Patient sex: F
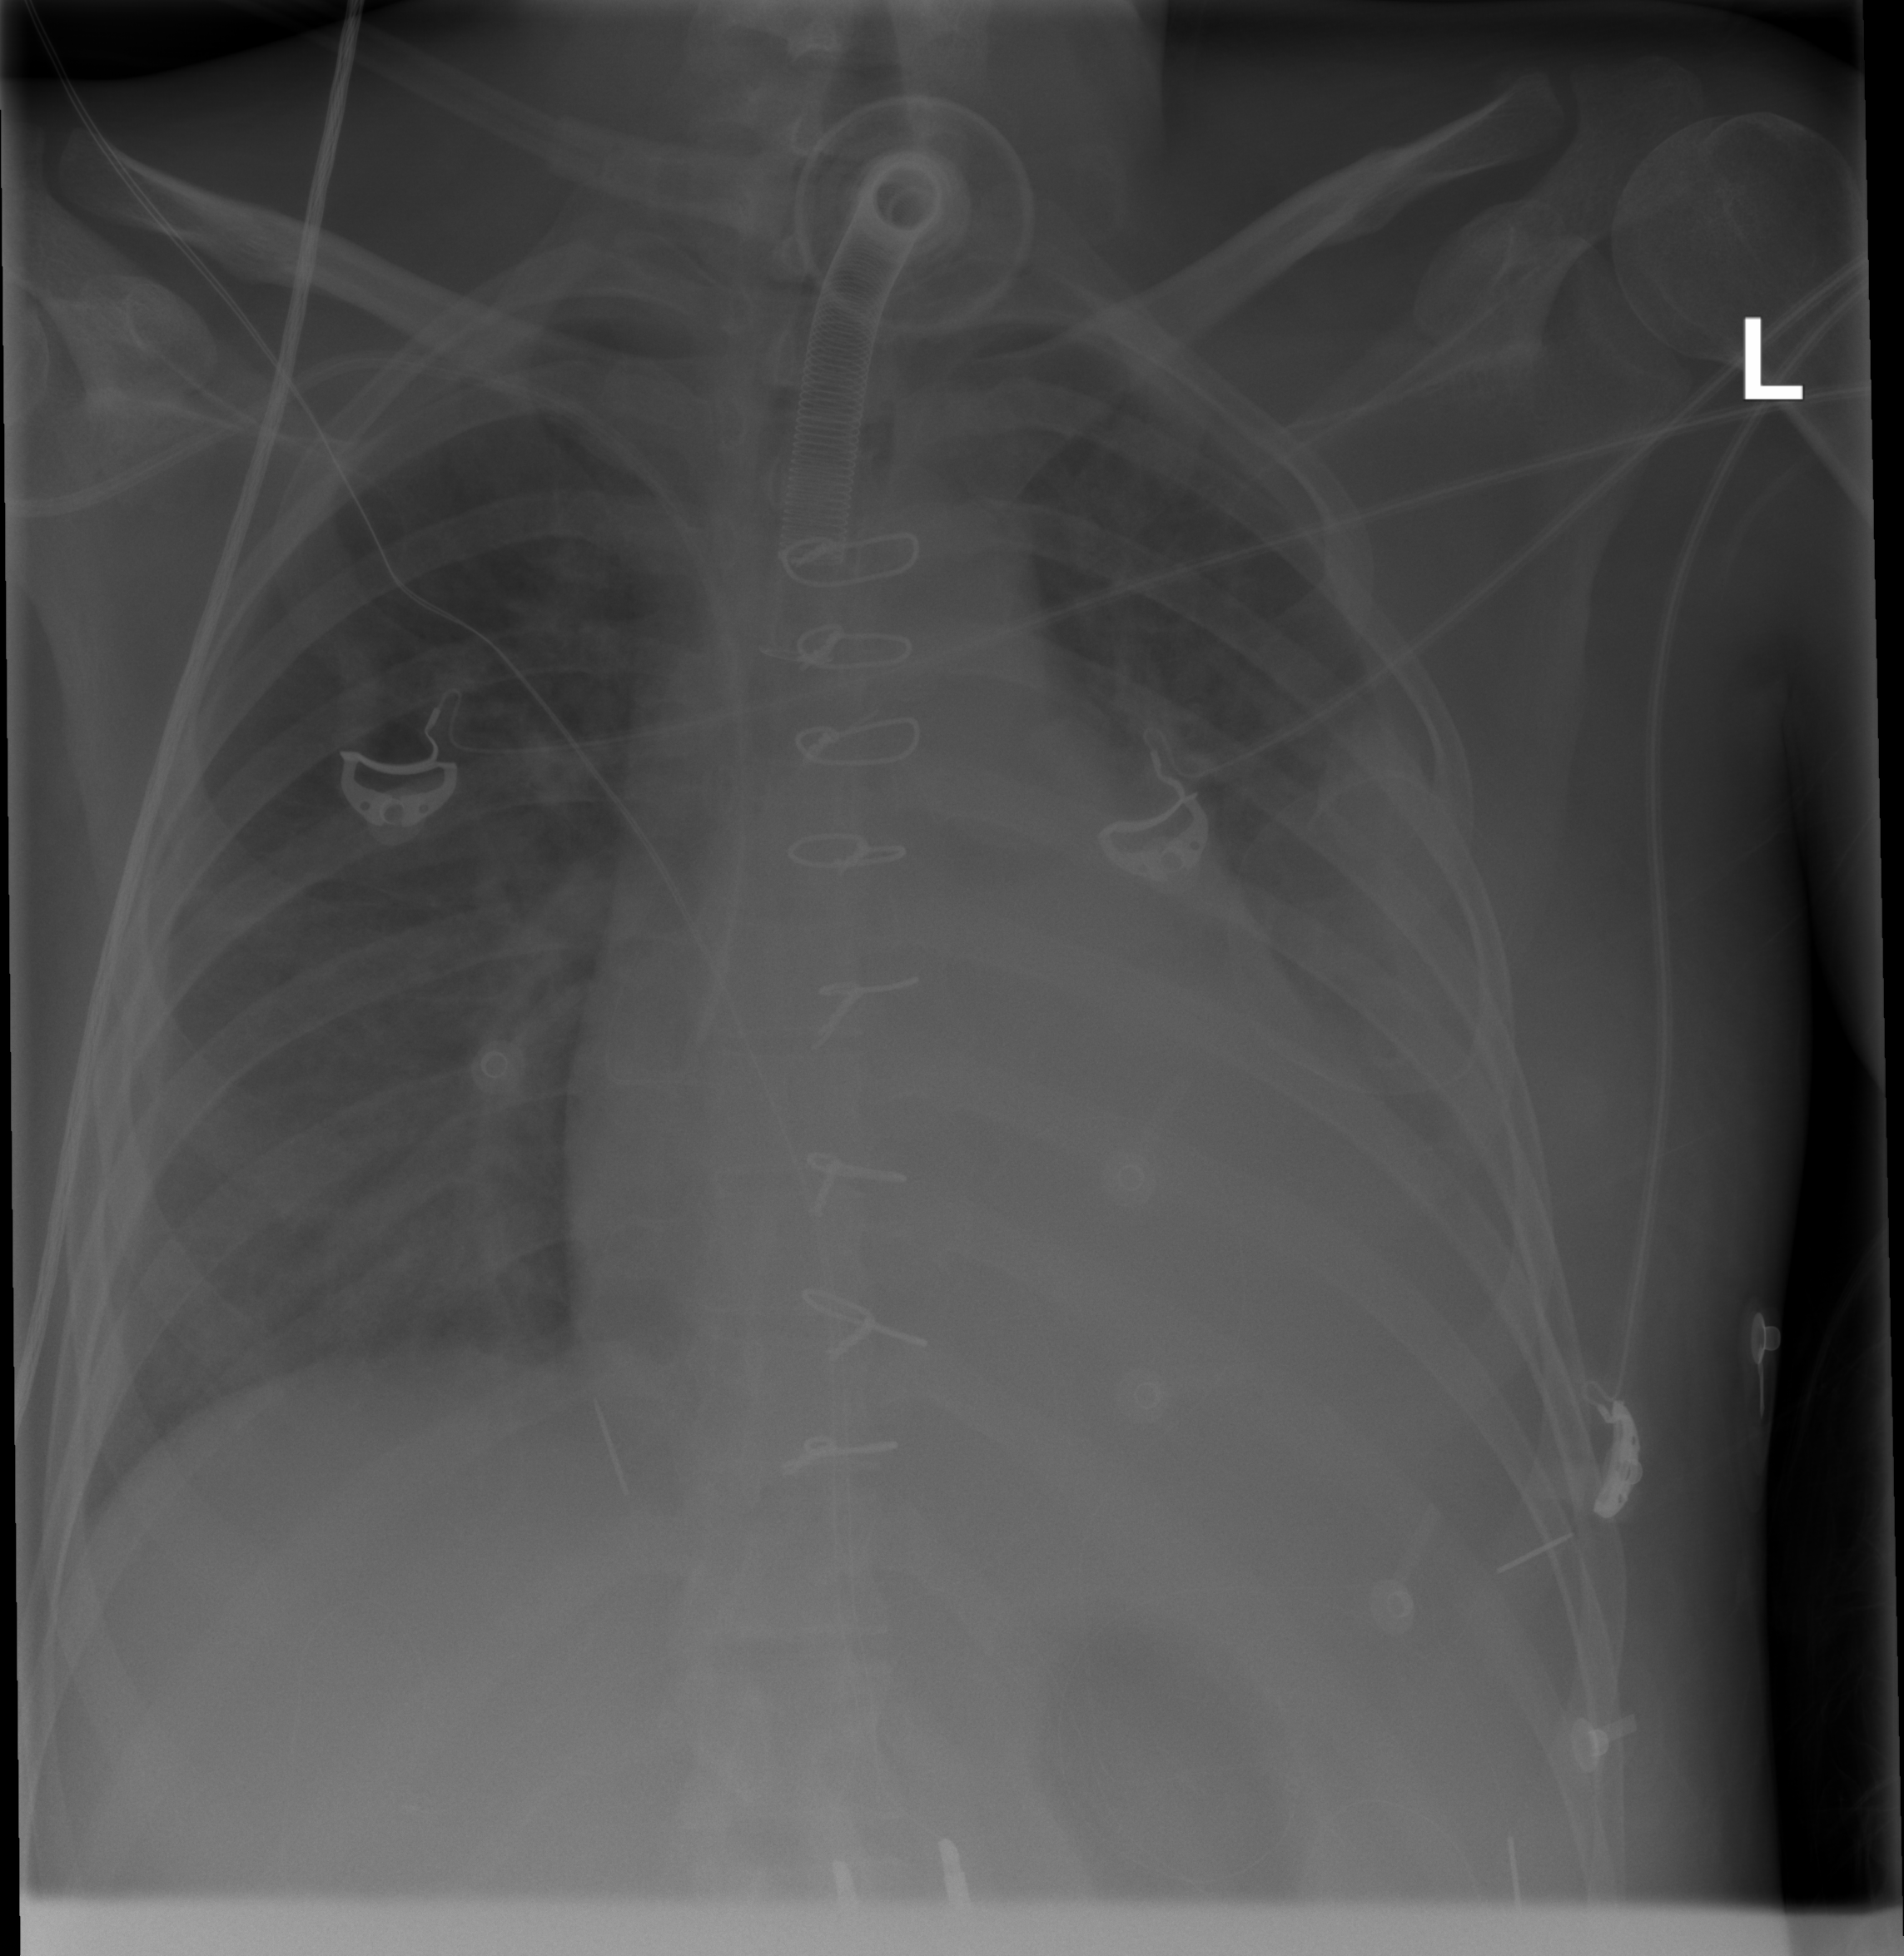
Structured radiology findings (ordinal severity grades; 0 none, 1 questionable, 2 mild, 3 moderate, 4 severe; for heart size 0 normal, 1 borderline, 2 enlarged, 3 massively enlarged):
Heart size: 2
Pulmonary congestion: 2
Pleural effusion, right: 0
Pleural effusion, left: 2
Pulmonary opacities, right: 2
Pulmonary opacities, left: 0
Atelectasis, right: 0
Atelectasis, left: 2